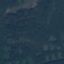
Land use / land cover: Forest